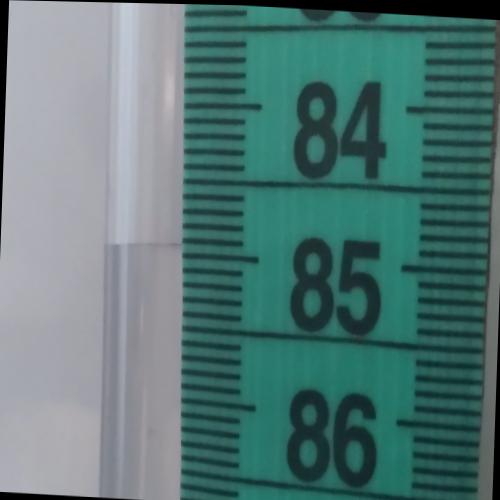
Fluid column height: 84.9 cm